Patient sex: M
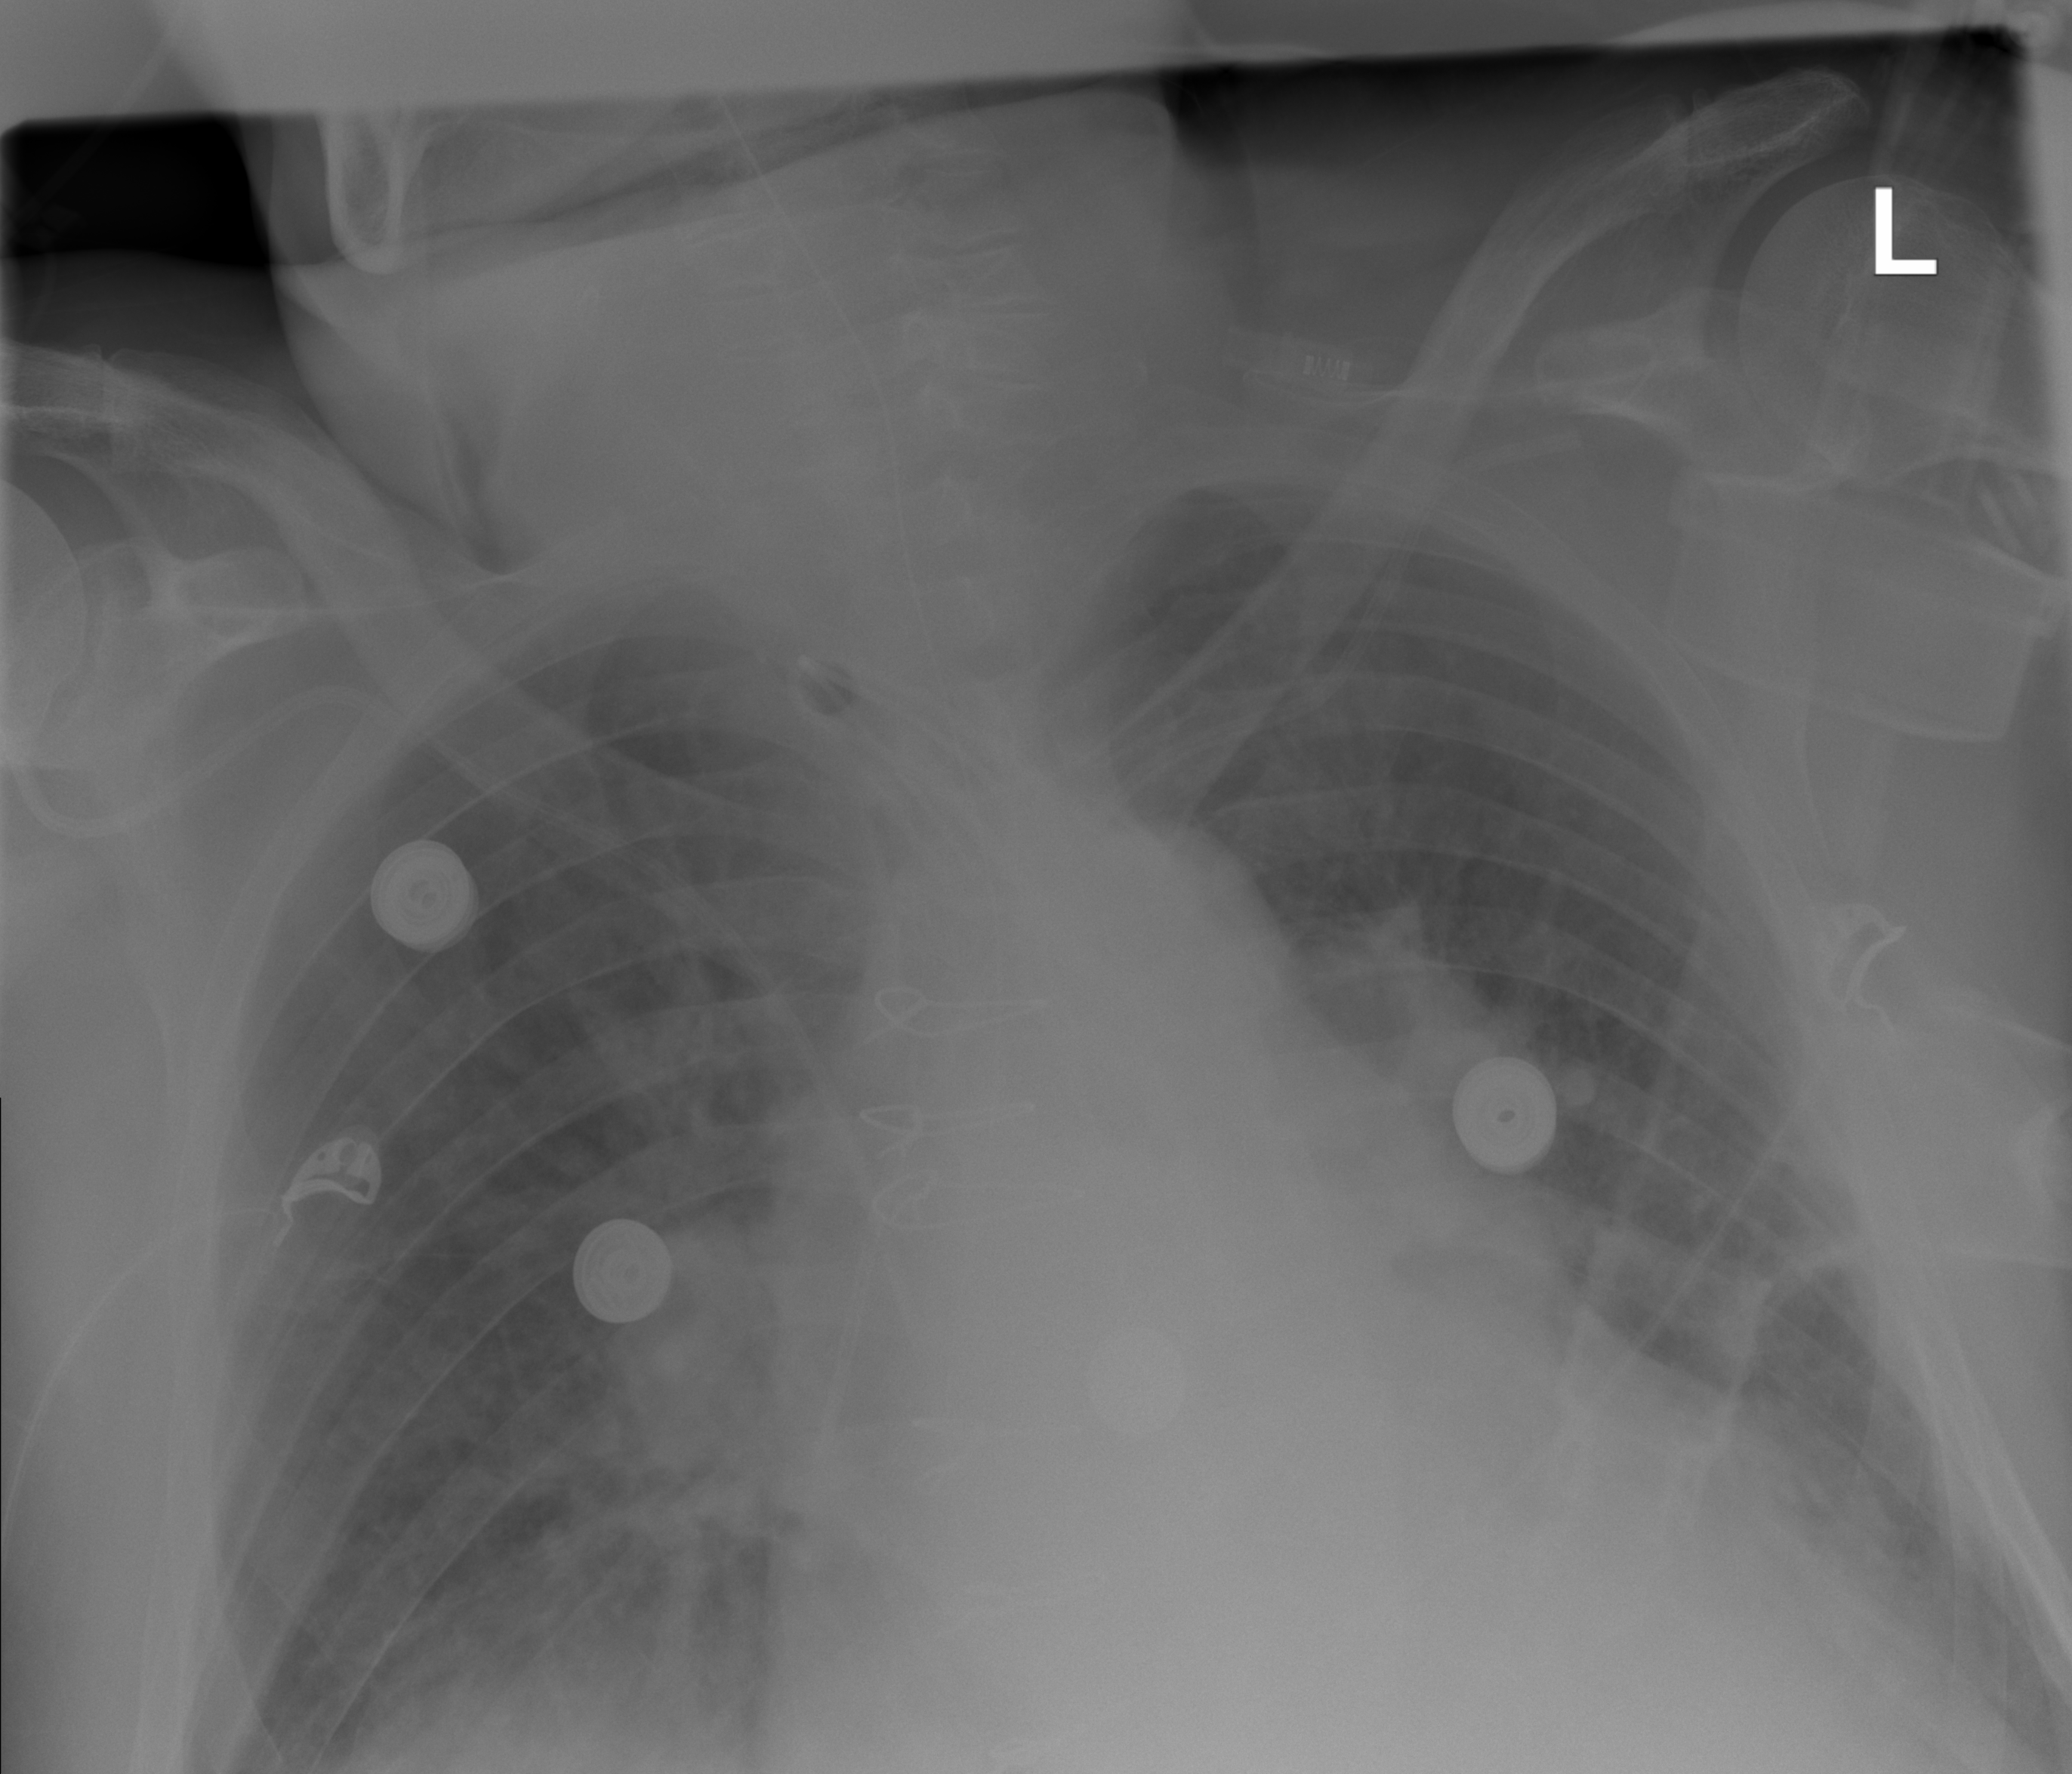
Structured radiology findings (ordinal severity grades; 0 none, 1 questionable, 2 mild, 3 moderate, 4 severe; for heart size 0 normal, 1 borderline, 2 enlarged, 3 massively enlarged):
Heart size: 3
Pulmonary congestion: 0
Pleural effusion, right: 2
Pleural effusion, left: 1
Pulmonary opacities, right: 0
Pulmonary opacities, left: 0
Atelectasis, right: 2
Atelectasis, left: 1